Question: I have an odd problem. I am using an AQGridView which has a method similar to table view controller which I have defined as follows:
'''
- (AQGridViewCell *)gridView:(AQGridView *)aGridView cellForItemAtIndex:(NSUInteger)index
{
static NSString *CellIdentifier = @"IssueCell";
AQGridViewCell *cell = (AQGridViewCell *)[gridView dequeueReusableCellWithIdentifier:CellIdentifier];
if (cell == nil)
{
[[NSBundle mainBundle] loadNibNamed:@"IssueCell" owner:self options:nil];
cell = [[AQGridViewCell alloc] initWithFrame:self.gridViewCellContent.frame
reuseIdentifier:CellIdentifier];
[cell.contentView addSubview:self.gridViewCellContent];
cell.selectionStyle = AQGridViewCellSelectionStyleNone;
}
IssueCell *content = (IssueCell *)[cell.contentView viewWithTag:1];
//This model object contains the title, picture, and date information
IssueModel *m = (IssueModel *)[self.issues objectAtIndex:index];
//If we have already downloaded the file, set the alpha to 1
if ([m hasPdfBeenDownloaded])
{
content.downloadIcon.hidden = YES;
content.imageView.alpha = 1;
content.progressView.hidden = YES;
}
else
{
if (m.pdfDownloadRequest && m.pdfDownloadRequest.isExecuting)
{
content.downloadIcon.hidden = YES;
content.imageView.alpha = .2;
content.progressView.hidden = NO;
}
else
{
content.downloadIcon.hidden = NO;
content.imageView.alpha = .2;
content.progressView.hidden = YES;
}
}
content.title.text = m.title;
// Only load cached images; defer new downloads until scrolling ends
if (!m.coverImageIcon)
{
if (self.gridView.dragging == NO && self.gridView.decelerating == NO)
{
[self startIconDownload:m forIndex:index];
}
content.imageView.image = [UIImage imageNamed:@"grid_cell_loading.png"];
}
else
{
content.imageView.image = m.coverImageIcon;
}
return cell;
}
'''

My problem is since cells are reused, I lose the correct progress indication and updating of it. I am using ASIHTTP as follows:
'''
ASIHTTPRequest *request = [ASIHTTPRequest requestWithURL:model.issuePdfUrl];
request.userInfo = [NSDictionary dictionaryWithObjectsAndKeys:ic, @"cell", model, @"model", nil];
model.pdfDownloadRequest = request;
[request setShouldContinueWhenAppEntersBackground:YES];
[request setDelegate:self];
[request setDownloadDestinationPath:mediaPath];
[request setDownloadProgressDelegate:ic.progressView];
[request startAsynchronous];
'''
The problem I am having is when I scroll down and then scroll backup, I lose the progressView I used to have as a reusable cell is used.
What is the correct way to do this so I don't lose the progress view?
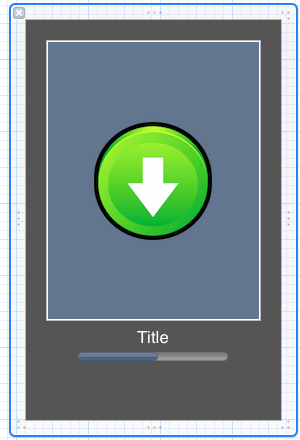
Answer: As far as I understand, you bind progressView to a cell (first one, for example), then you scroll to a second cell, it is being created. Then third. This third possibly reuses first cell. But progressBar is not recreated, you reuse it.
So you have one progressBar but two ASIHTTPRequests that point to it. That's not very good.
What can I suggest? Well. You can update link of downloadProgressDelegate with the progressBar during gridView:cellForItemAtIndex: call. That is more ok path. You also can remove reusability of cells. That might help but is less ok and can cause problems (for example memory leaks) in the future.
Another way is to make some single method that gets all the progress messages. And uses these messages to map progress data to a grid model.